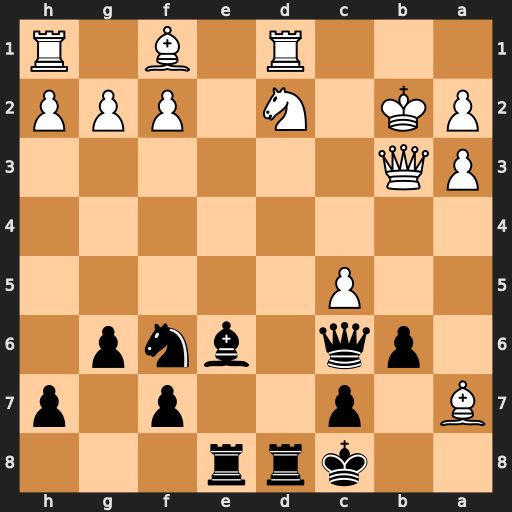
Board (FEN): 2krr3/B1p2p1p/1pq1bnp1/2P5/8/PQ6/PK1N1PPP/3R1B1R
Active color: b
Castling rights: -
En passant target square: -
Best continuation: Bxb3 Ba6+ Kd7